Question: Hi i have a problem with bootstrap carousel. The slides i made are displayed in the same line as the left and right button. Here's the picture:

And here's the code (it's a copy of bootstrap documentation):
'''
<!DOCTYPE html>
<html xmlns="http://www.w3.org/1999/xhtml">
<head>
<title></title>
<link rel="stylesheet" href="css/bootstrap.min.css" />
<link rel="stylesheet" href="main.css" />
<script type="text/javascript" src="js/jquery-1.11.0.min.js"></script>
<script type="text/javascript" src="js/bootstrap.min.js"></script>
</head>
<body>
<div class="jumbotron">
<h1>TEST</h1>
<p>test1</p>
<p><a class="btn btn-primary btn-lg" role="button">Learn more</a></p>
</div>
<div id="myCarousel" class="carousel slide" data-interval="3000" data-ride="carousel">
<!-- Carousel indicators -->
<ol class="carousel-indicators">
<li data-target="#myCarousel" data-slide-to="0" class="active"></li>
<li data-target="#myCarousel" data-slide-to="1"></li>
<li data-target="#myCarousel" data-slide-to="2"></li>
</ol>
<!-- Carousel items -->
<div class="carousel-inner">
<div class="active item">
<h2>Slide 1</h2>
<div class="carousel-caption">
<h3>First slide label</h3>
<p>Lorem ipsum dolor sit amet, consectetur adipiscing elit.</p>
</div>
</div>
<div class="item">
<h2>Slide 2</h2>
<div class="carousel-caption">
<h3>Second slide label</h3>
<p>Aliquam sit amet gravida nibh, facilisis gravida odio.</p>
</div>
</div>
<div class="item">
<h2>Slide 3</h2>
<div class="carousel-caption">
<h3>Third slide label</h3>
<p>Praesent commodo cursus magna, vel scelerisque nisl consectetur.</p>
</div>
</div>
</div>
<!-- Carousel nav -->
<a class="carousel-control left" href="#myCarousel" data-slide="prev">
<span class="glyphicon glyphicon-chevron-left"></span>
</a>
<a class="carousel-control right" href="#myCarousel" data-slide="next">
<span class="glyphicon glyphicon-chevron-right"></span>
</a>
</div>
<!--<img style="max-width:100%; height:auto;display: block;margin-left: auto;margin-right: auto;" src="people.png" />-->
</body>
</html>
'''
EDIT: Here's the fiddle: <URL>
Tested in Chrome 33.0.1750.146 m. Same thing in Firefox 27.0.1
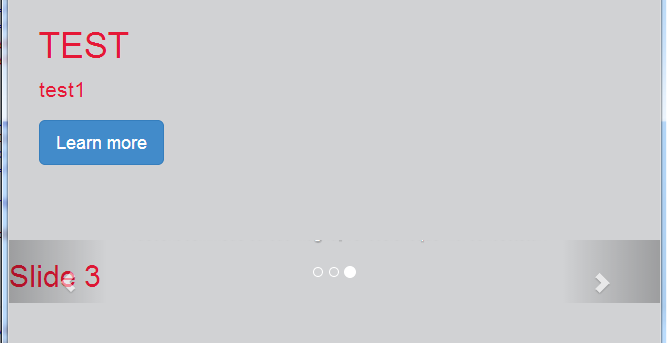
Answer: The carousel was originally designed for images with the left and right buttons overlaying the images. (Look at the <URL>. If you don't want to use images, you'll need to add some margin to the items:
'''
.carousel .item {
margin: 0 15%; // 15% is the width of the buttons. Increase it if needed.
}
'''
EDIT: Another possibilty would be to simply make the inner DIV holding the slides smaller:
'''
.carousel-inner {
width: 70%;
margin: auto; // for centering.
}
'''
Keep in mind, Bootstrap is just a basic framework and its JavaScript is designed to work independently from the layout. You can mostly redesign the carousel anyway you like, for example move the controls (buttons, indicatiors, etc.) anywhere else, or just leave them out.